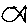
Label: fish